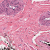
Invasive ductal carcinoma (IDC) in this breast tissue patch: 0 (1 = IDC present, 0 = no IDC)